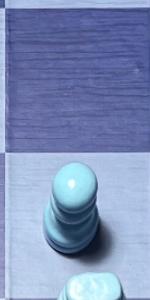
Label: Pawn_White